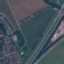
Land use / land cover: Highway